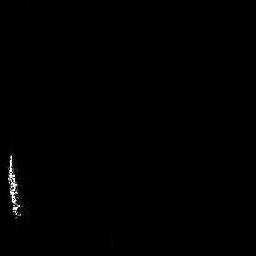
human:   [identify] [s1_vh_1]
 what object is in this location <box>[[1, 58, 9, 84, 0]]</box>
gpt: <ref>1 medium ship at the bottom left</ref>